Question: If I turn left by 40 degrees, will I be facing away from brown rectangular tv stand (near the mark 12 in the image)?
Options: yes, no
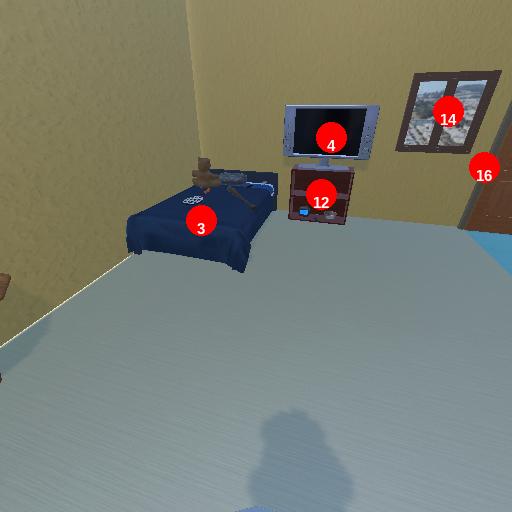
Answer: yes